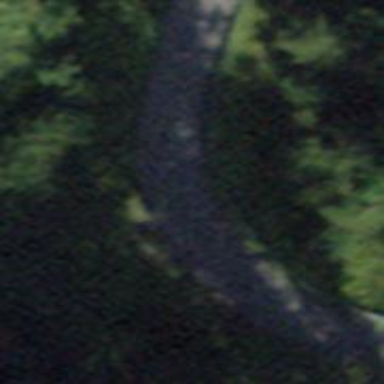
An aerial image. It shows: Unclassified road with grade 1 track type running over bridge.